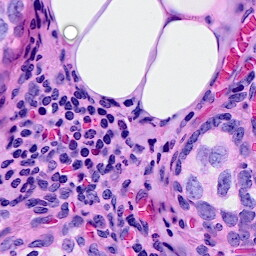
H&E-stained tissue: Breast